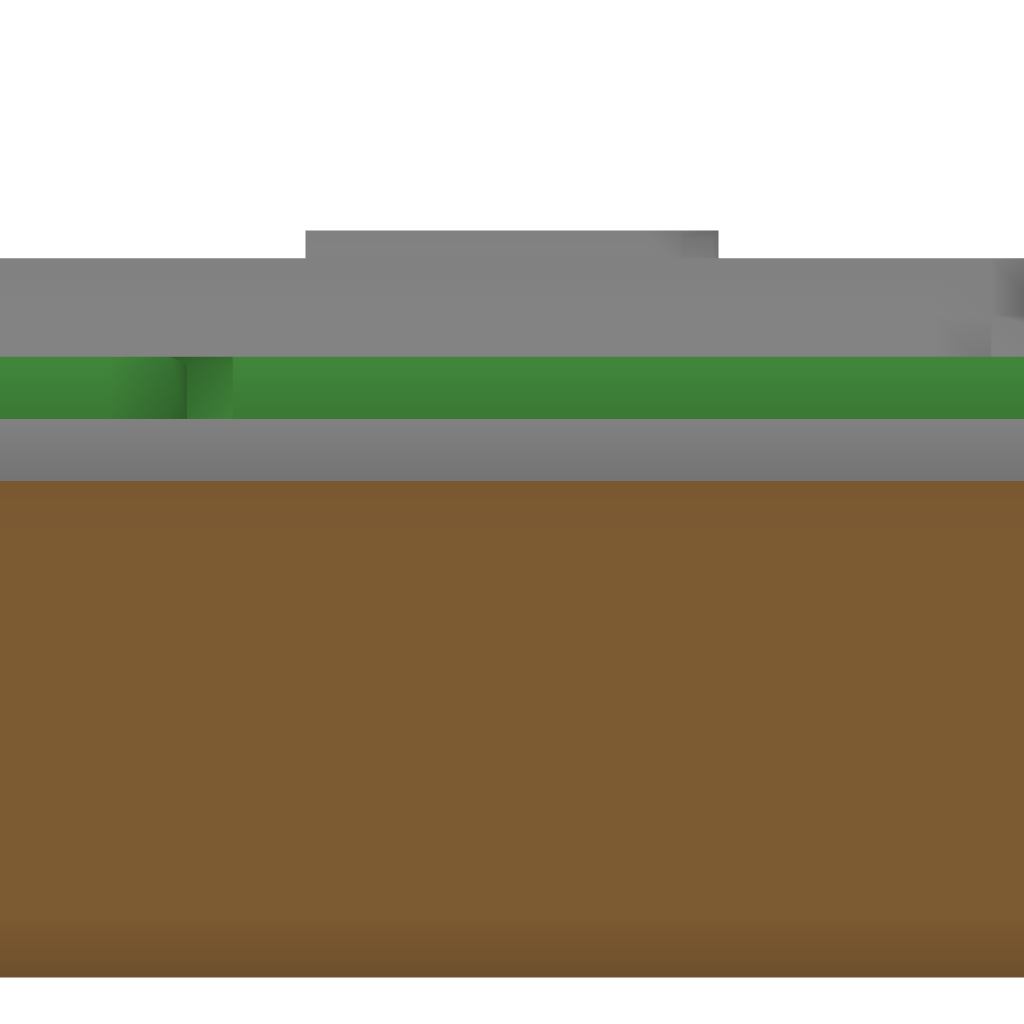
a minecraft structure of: Southern Shrine bad low quality